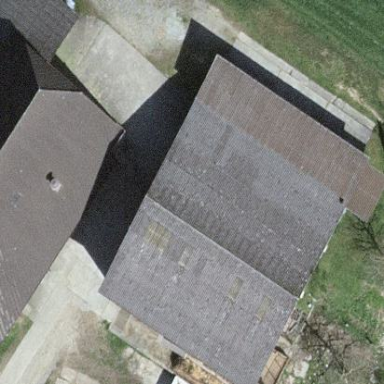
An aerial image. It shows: Rural barn.